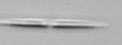
Label: pennate_Pseudo-nitzschia